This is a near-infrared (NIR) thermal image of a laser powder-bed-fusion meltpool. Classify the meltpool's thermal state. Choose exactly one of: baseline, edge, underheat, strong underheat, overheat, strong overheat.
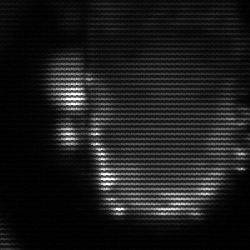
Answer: baseline